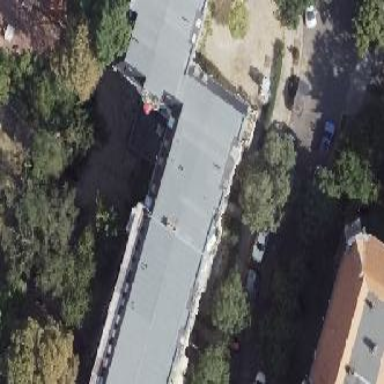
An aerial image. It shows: Hipped roof apartment building.